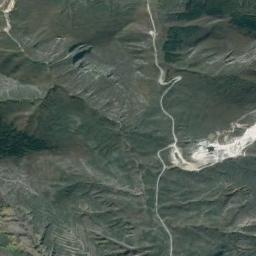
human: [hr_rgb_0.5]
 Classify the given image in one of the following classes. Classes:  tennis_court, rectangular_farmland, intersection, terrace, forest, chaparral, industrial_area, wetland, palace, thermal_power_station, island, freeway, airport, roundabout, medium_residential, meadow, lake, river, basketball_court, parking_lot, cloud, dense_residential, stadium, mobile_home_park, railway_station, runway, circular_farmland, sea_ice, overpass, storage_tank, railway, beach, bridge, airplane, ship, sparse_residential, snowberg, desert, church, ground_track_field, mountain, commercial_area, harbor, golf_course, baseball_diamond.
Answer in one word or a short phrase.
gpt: mountain